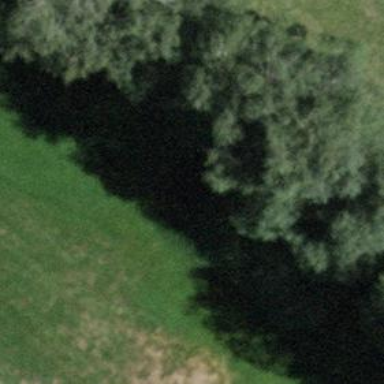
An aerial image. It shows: Golf tee on grassy land.